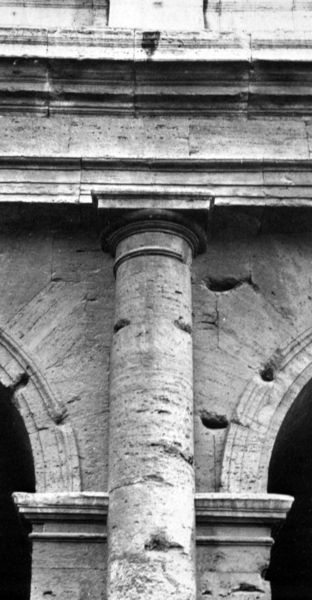
Titel: Colosseo (Tabulariummotiv, Detail)
Standort: Roma
Institution: Colosseo (Anfiteatro Flavio)
Schlagwörter: kämpfer, ausschnitt, grau, marmor, mitte, schwarz, säule, säulen, tür, weiss, gebäude, haus, alt, architektur, sockel, stein, steine, bild, kirche, gotik, renaissance, rund, relief, bogen, italien, fels, mauer, ziegel, pilaster, rundbogen, krieg, zerstörung, detail, granit, tor, foto, fotografie, bögen, eingang, arkade, ruine, schwarz weiss, loch, löcher, architrav, arkaden, rom, kapitell, fragment, fries, sims, kaputt, gesims, brüchig, sandstein, antik, kanonen, tempel, basis, kolonne, gebälk, abakus, toskanisch, halbsäule, halsring, architekturfotografie, beschädigt, kriegsschäden, kolone, kapital, einschusslöcher, einschüsse, w, säule vor romanischem bogen